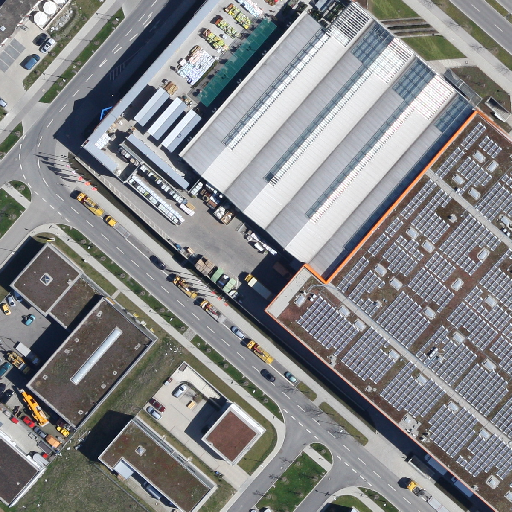
Referring expression: van